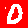
Digit: 0